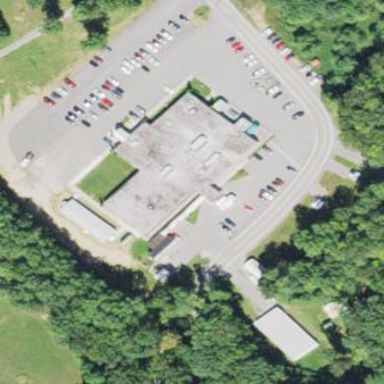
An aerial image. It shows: Hospital.